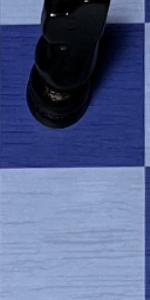
Label: Empty